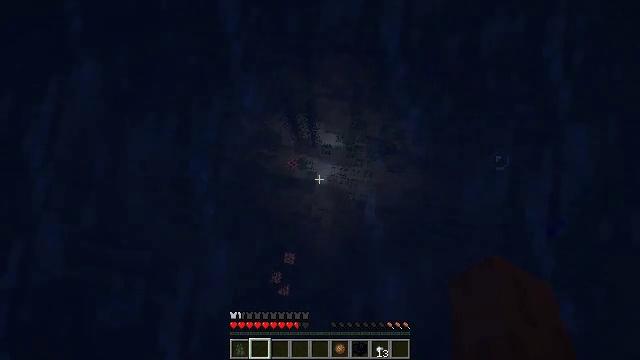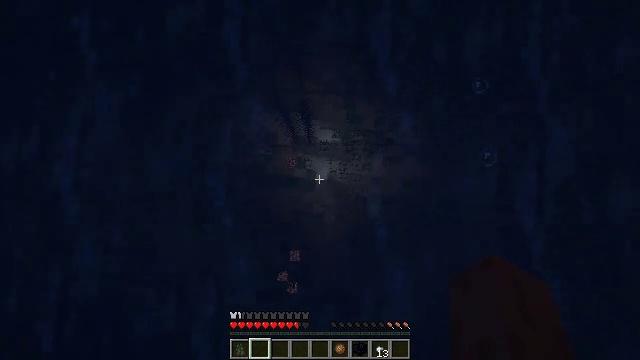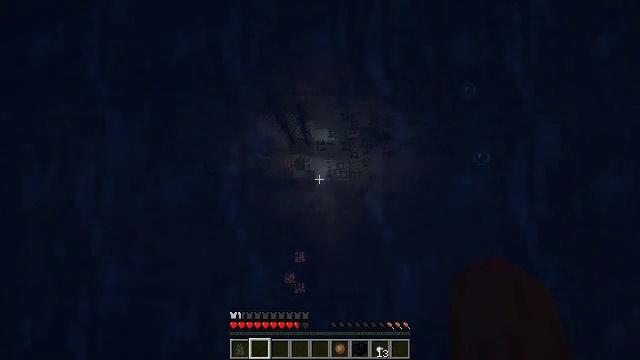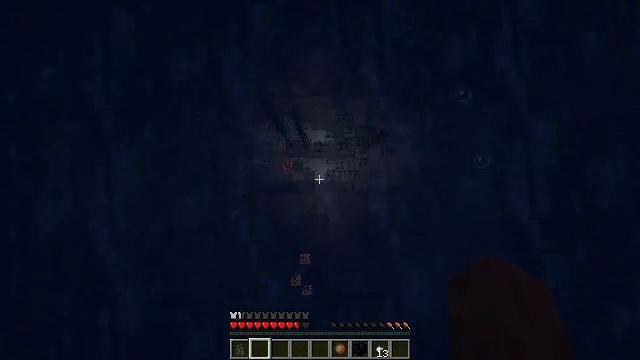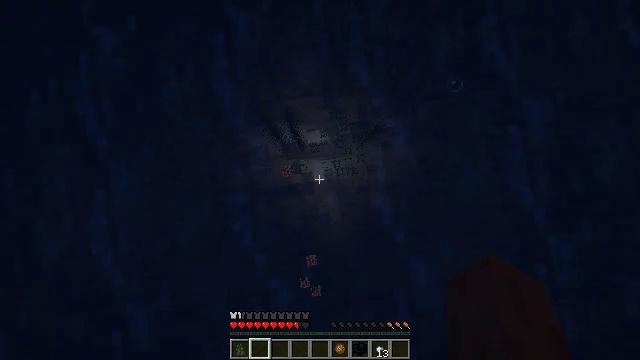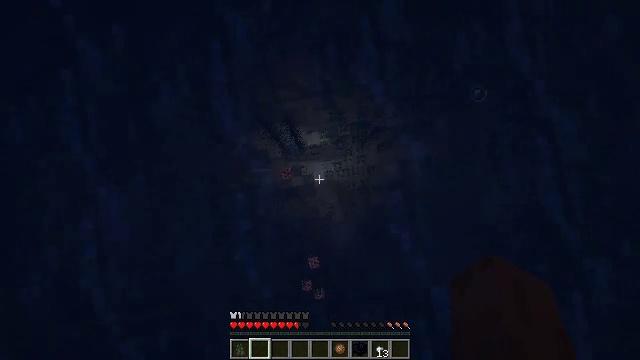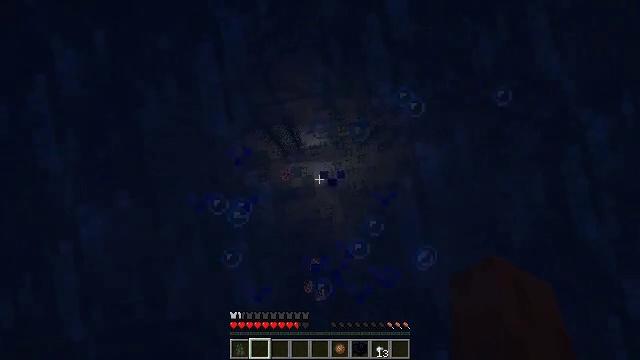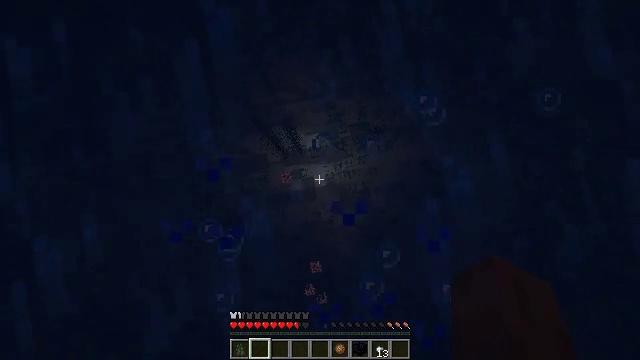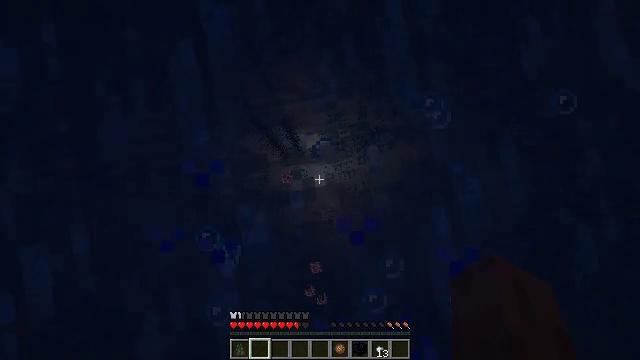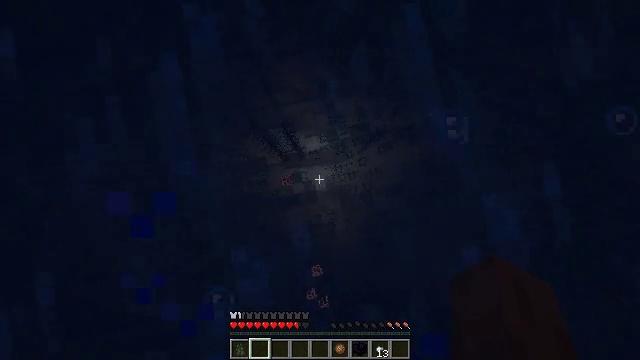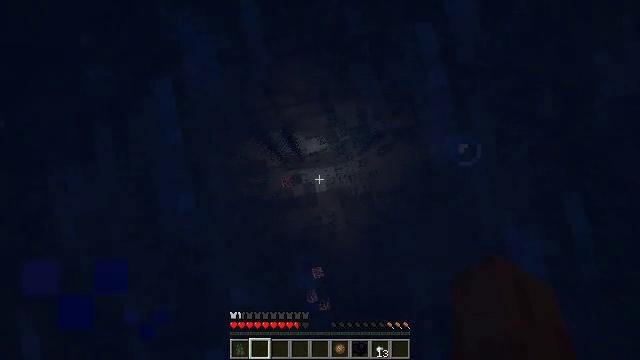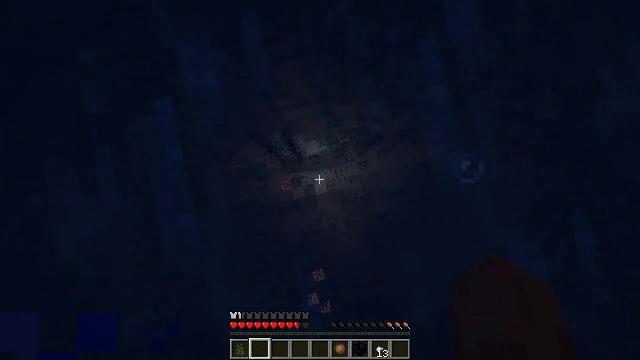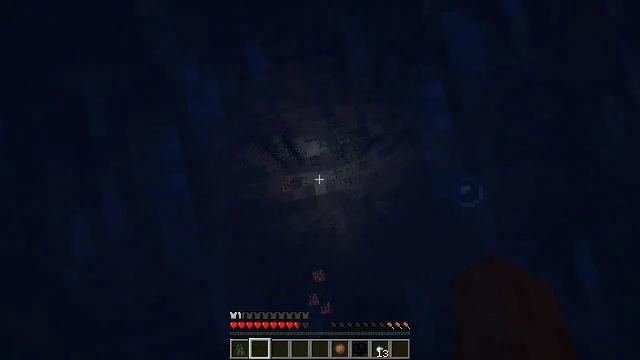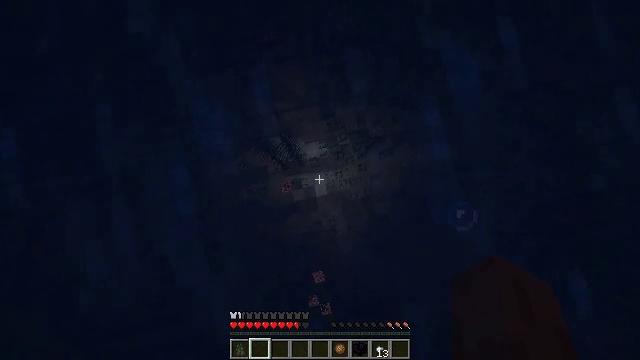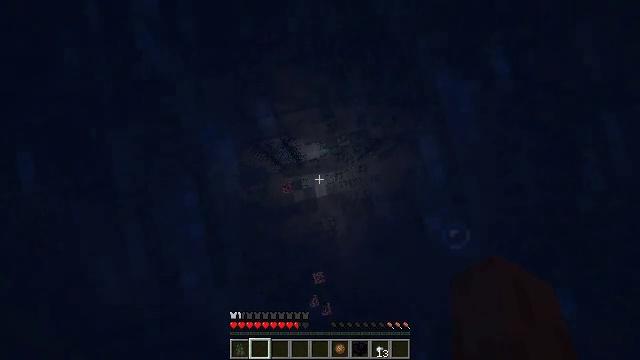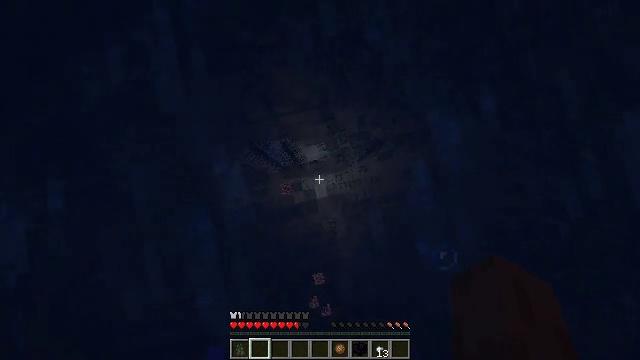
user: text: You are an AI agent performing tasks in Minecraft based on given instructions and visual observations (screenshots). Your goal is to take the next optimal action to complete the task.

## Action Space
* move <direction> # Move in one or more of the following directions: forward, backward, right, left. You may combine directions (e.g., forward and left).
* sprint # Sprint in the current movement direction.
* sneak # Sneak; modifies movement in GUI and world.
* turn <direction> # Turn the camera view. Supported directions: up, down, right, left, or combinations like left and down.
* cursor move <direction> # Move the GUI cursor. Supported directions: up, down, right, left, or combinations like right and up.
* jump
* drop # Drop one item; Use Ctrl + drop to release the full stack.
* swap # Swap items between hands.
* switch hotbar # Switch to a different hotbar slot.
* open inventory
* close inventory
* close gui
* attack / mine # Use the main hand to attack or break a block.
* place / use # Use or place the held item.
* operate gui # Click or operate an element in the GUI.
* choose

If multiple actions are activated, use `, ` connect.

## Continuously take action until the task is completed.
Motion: motion action
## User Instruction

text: Attack the sea lantern to retrieve it.
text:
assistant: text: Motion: move forward, turn right, jump
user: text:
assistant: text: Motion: move forward, turn right, jump
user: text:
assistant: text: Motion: move forward, turn right, jump
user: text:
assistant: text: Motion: move forward, turn right, jump
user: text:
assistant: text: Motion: move forward, turn right, jump
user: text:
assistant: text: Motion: move forward, jump
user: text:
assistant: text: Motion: move forward, jump
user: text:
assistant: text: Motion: move forward, jump
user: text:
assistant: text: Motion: move forward, jump
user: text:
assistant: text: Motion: move forward, jump
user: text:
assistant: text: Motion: move forward, jump
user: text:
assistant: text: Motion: move forward, jump
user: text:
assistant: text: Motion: move forward, jump
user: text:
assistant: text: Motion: move forward, jump
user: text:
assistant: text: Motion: move forward, jump
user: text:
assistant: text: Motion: move forward, jump
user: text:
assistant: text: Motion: move forward, jump
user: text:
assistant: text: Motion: move forward
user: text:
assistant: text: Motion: move forward, turn right
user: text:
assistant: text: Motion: move forward, turn right and down
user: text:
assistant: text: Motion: move forward, turn right
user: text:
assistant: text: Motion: move forward
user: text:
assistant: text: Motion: move forward, turn right and down
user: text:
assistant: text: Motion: move forward, turn right and down
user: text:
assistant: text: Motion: move forward
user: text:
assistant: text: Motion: move forward
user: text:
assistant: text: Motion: move forward, sneak
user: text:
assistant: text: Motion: sneak
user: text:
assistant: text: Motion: sneak
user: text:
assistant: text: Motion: sneak